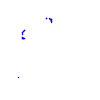
Particle: kaon